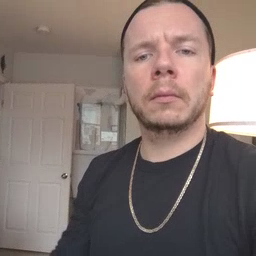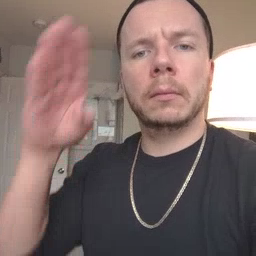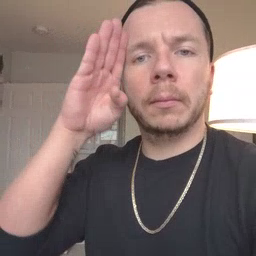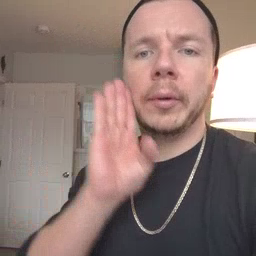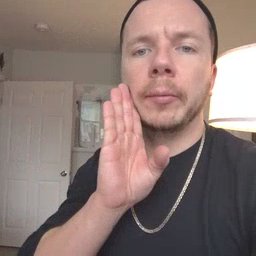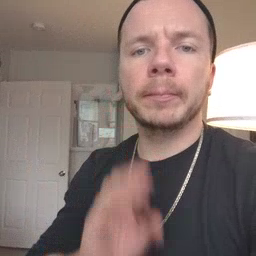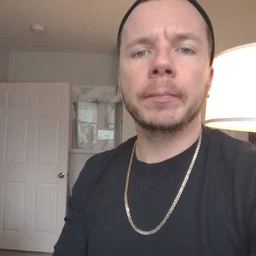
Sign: brown